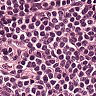
Metastatic tissue present: no